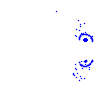
Particle: pion